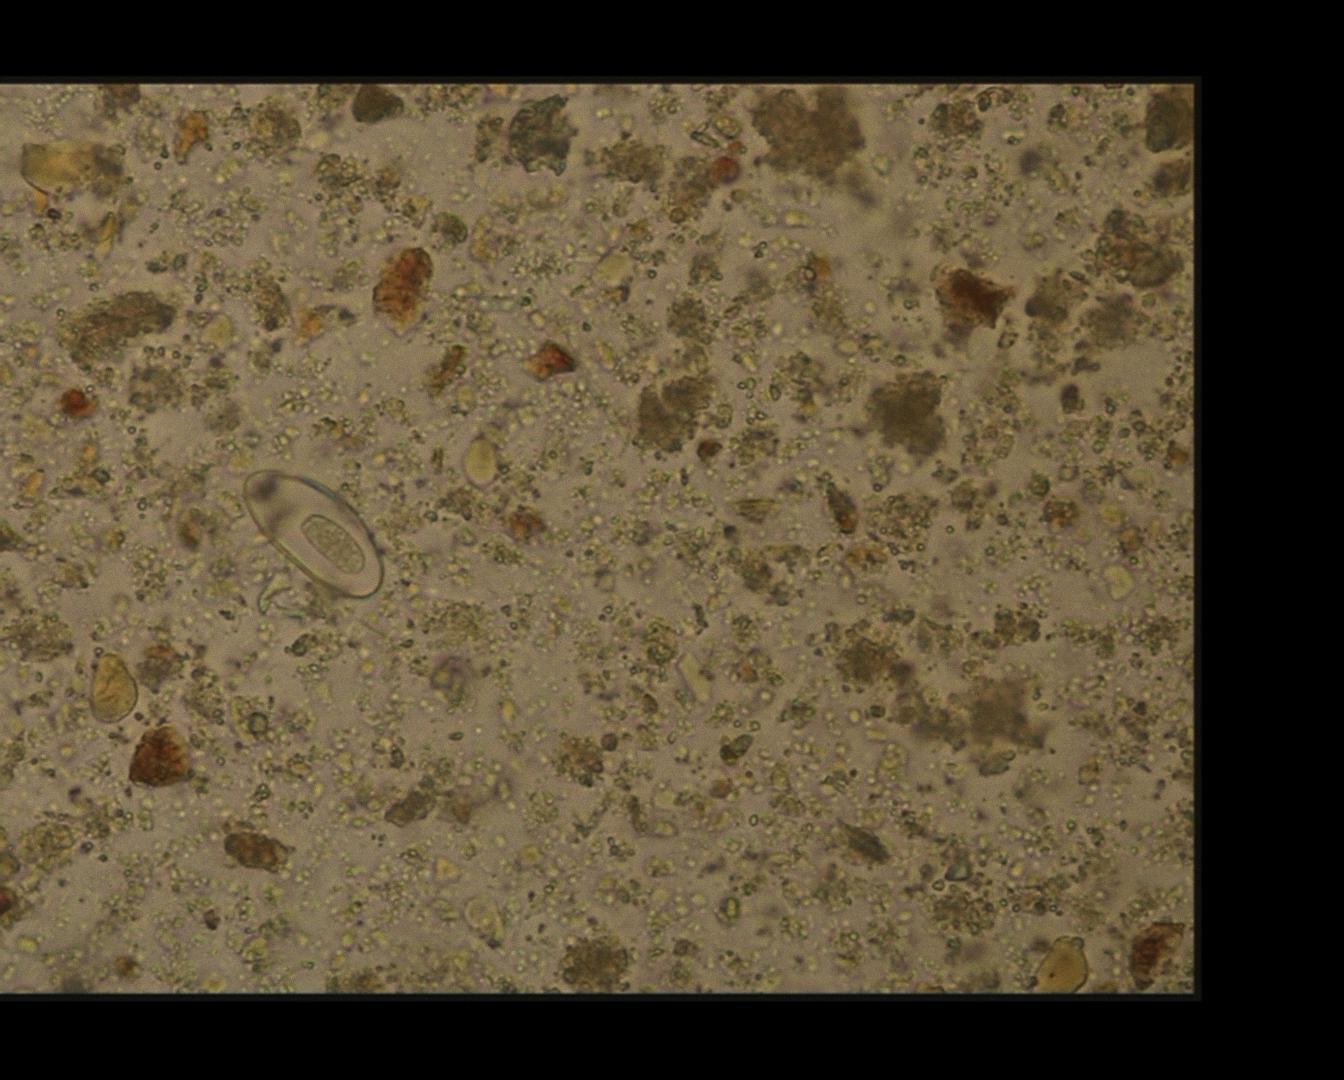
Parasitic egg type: Enterobius vermicularis